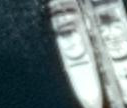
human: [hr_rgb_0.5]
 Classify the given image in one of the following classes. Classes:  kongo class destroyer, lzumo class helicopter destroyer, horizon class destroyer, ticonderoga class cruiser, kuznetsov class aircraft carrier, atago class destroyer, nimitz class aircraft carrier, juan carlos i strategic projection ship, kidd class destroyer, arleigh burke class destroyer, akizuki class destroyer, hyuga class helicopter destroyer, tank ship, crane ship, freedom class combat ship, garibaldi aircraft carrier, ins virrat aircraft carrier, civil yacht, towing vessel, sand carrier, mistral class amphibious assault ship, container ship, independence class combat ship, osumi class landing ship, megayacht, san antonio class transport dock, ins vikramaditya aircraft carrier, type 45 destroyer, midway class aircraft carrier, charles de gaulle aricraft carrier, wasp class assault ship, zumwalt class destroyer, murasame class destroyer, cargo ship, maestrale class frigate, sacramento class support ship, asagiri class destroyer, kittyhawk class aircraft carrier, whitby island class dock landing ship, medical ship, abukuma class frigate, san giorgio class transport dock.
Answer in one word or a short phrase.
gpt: Civil yacht